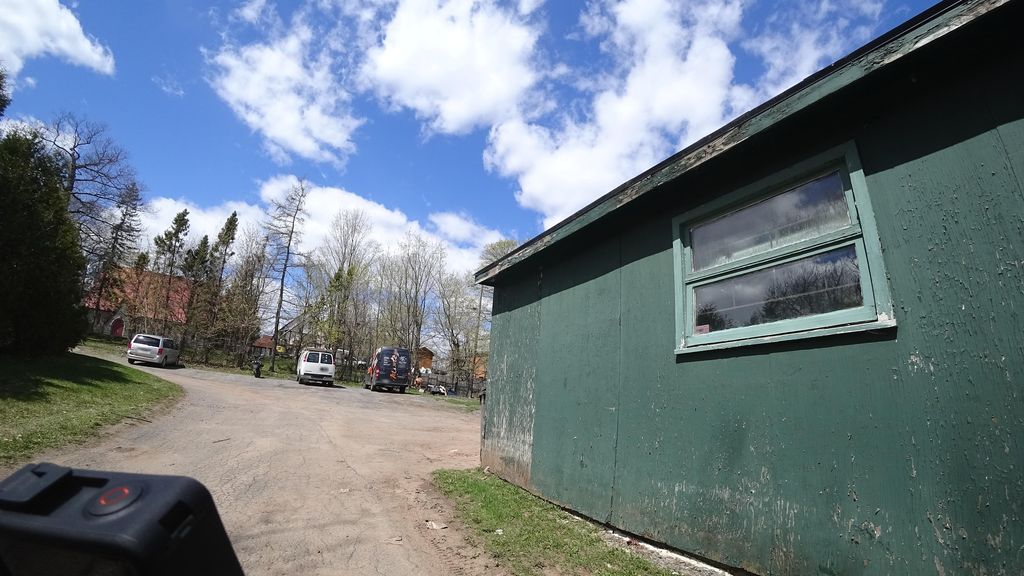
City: quebec_city